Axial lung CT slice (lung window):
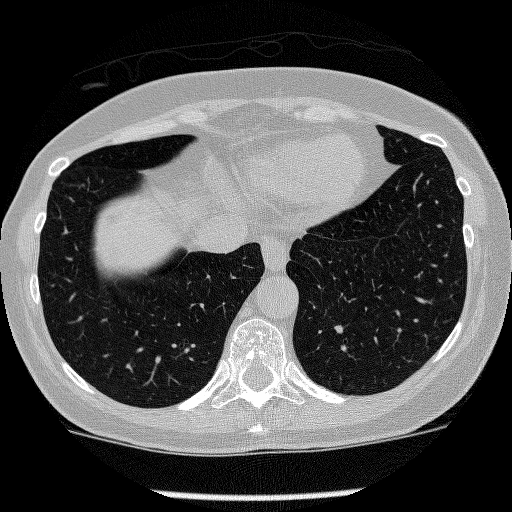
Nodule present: no